Question: My app crash when I try to access any property of my NSDecimalNumber amount_before_current_year:
'''
[amount_before_current_year stringValue]
Program received signal: "EXC_BAD_ACCESS".
'''
The object is a NSDecimalNumber as shown in the image attached.
I created it in the viewDidLoad, it exists in the header file:
'''
.h
...
NSDecimalNumber *amount_before_current_year;
...
@property (nonatomic, retain) NSDecimalNumber *amount_before_current_year;
...
'''
also in the implementation file:
'''
@synthesize amount_before_current_year;
amount_before_current_year = [NSDecimalNumber decimalNumberWithString:@"100.00"];
'''
here I call it again:
'''
- (UITableViewCell *)tableView:(UITableView *)tableView cellForRowAtIndexPath:(NSIndexPath *)indexPath {
NSString *test = [amount_before_current_year stringValue]; // HARD CRASH !!!
'''
so, I don't know what to do now, I've spent some hours with this .....
any ideas ??????
thanks,
r.

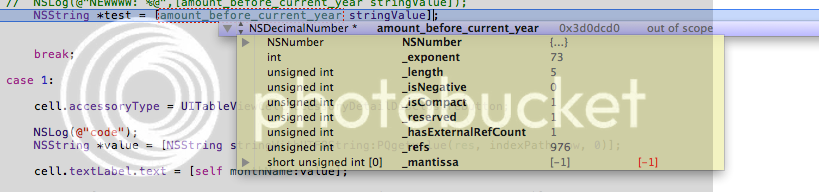
Answer: You need to either retain amount_before_current_year when you assign to it, or use dot notation to assign to it:
'''
self.amount_before_current_year = [NSDecimalNumber decimalNumberWithString:@"100.00"]
'''
Since you declared the property with the retain attribute, the synthesized setter will automatically send a retain message, as well as releasing any previous value. I recommend this approach.